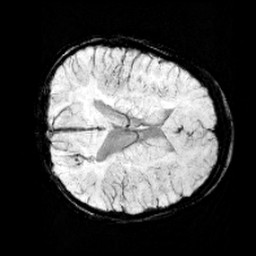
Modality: minIP
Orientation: axial
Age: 9
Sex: male
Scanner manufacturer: siemens
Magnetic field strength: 3 T
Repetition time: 0.027 s
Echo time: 0.02 s